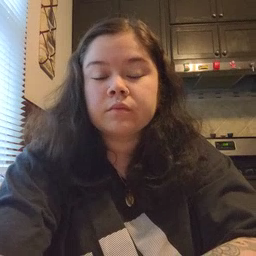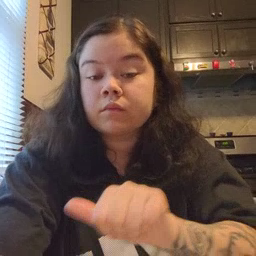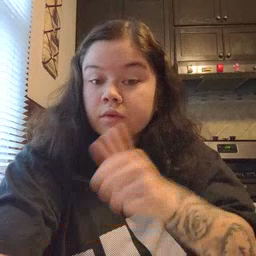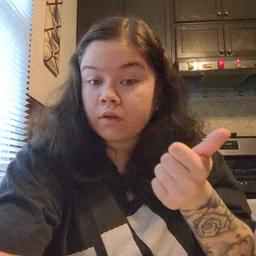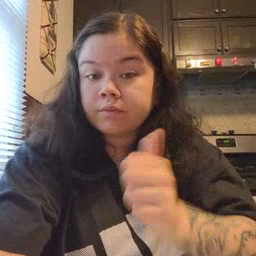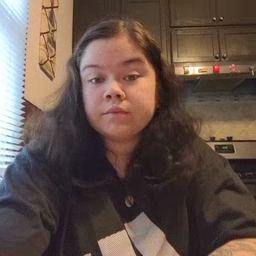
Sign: another